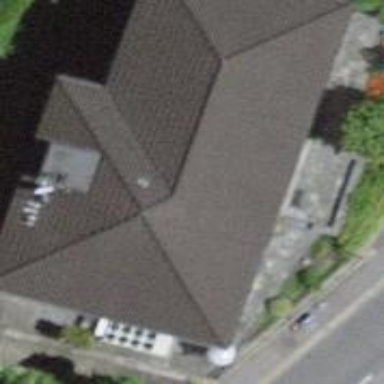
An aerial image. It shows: Office building.